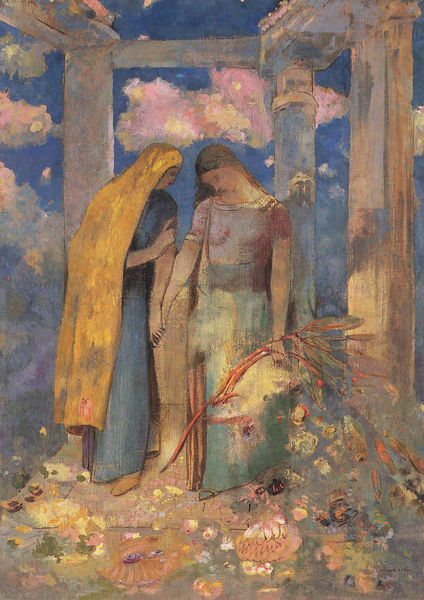
Titel: Mystical Conversation
Künstler: Odilon Redon
Standort: Gifu (Japan)
Institution: The Museum of Fine Arts
Schlagwörter: blau, blätter, gemälde, gruppe, hand, himmel, kopf, schatten, umhang, weiß, wolken, frauen, gelb, grün, impressionismus, landschaft, ocker, äste, blumen, braun, bunt, busen, finger, frau, frisur, geste, haar, hintergrund, kleid, kleider, licht, orange, pastell, pfeiler, säule, säulen, tür, blick, blüte, blüten, rot, schleier, tuch, wolke, beige, gespräch, rock, symbolismus, jung, architektur, arm, arme, bibel, bluse, halten, lang, rahmen, stein, tod, hände, öl, ast, zweige, sonne, boden, gewand, gold, haare, realismus, gewänder, paar, blatt, pflanze, pflanzen, rosa, traurig, stock, garten, himmelblau, taille, brüste, bogen, zwei, moderne, abstrakt, lila, violett, unterstand, jugendstil, kopftuch, zeigefinger, festhalten, balken, gesenkt, geneigt, gauguin, oben, blütenblätter, ruine, zweig, schweben, sterne, belehren, ruinen, allegorie, mythologie, anschauen, architrav, kapitell, malerisch, mythos, sage, blütenblatt, griechenland, tempel, elisabeth, heilige, fresko, ähren, käfer, maria, sakral, azur, gebälk, trösten, göttinnen, umhand, neuzeit, rat, ratschlag, blumig, redon, goldgelb, handhalten, hand in hand, kopfschleier, schleider, kopfhaltung, unreine farben, tuine, händehalten, freuen, ermahnen, betroffen, bkatt, blütensammlerin, gesenkte köpfe, gewäänder, maria und elisabeth, wund, zwig, d, 1900, bl#tter, 2 frauen, tröstend, ruhine, olivenast, symbollismus, scheleier, gesenk